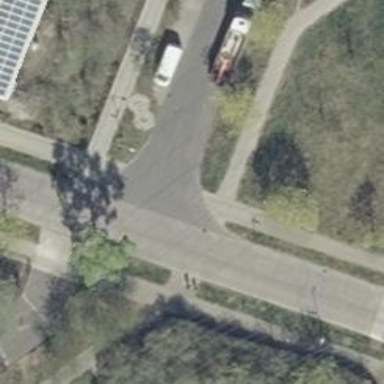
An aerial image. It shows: Sidewalk along the footway.